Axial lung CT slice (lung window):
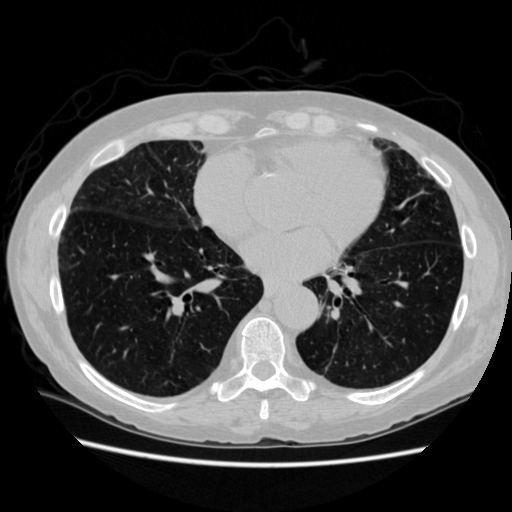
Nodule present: no